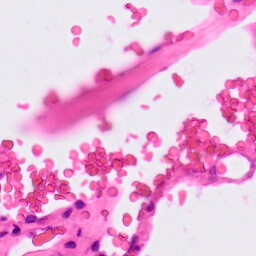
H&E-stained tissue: Lung